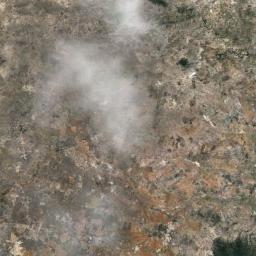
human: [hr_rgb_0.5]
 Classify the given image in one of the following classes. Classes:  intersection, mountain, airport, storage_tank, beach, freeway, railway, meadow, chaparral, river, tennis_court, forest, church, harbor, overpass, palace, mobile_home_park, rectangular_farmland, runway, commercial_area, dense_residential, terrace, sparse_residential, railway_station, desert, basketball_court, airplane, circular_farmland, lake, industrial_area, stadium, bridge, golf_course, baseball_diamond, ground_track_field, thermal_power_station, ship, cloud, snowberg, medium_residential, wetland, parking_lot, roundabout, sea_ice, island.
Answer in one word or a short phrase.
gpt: cloud